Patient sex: F
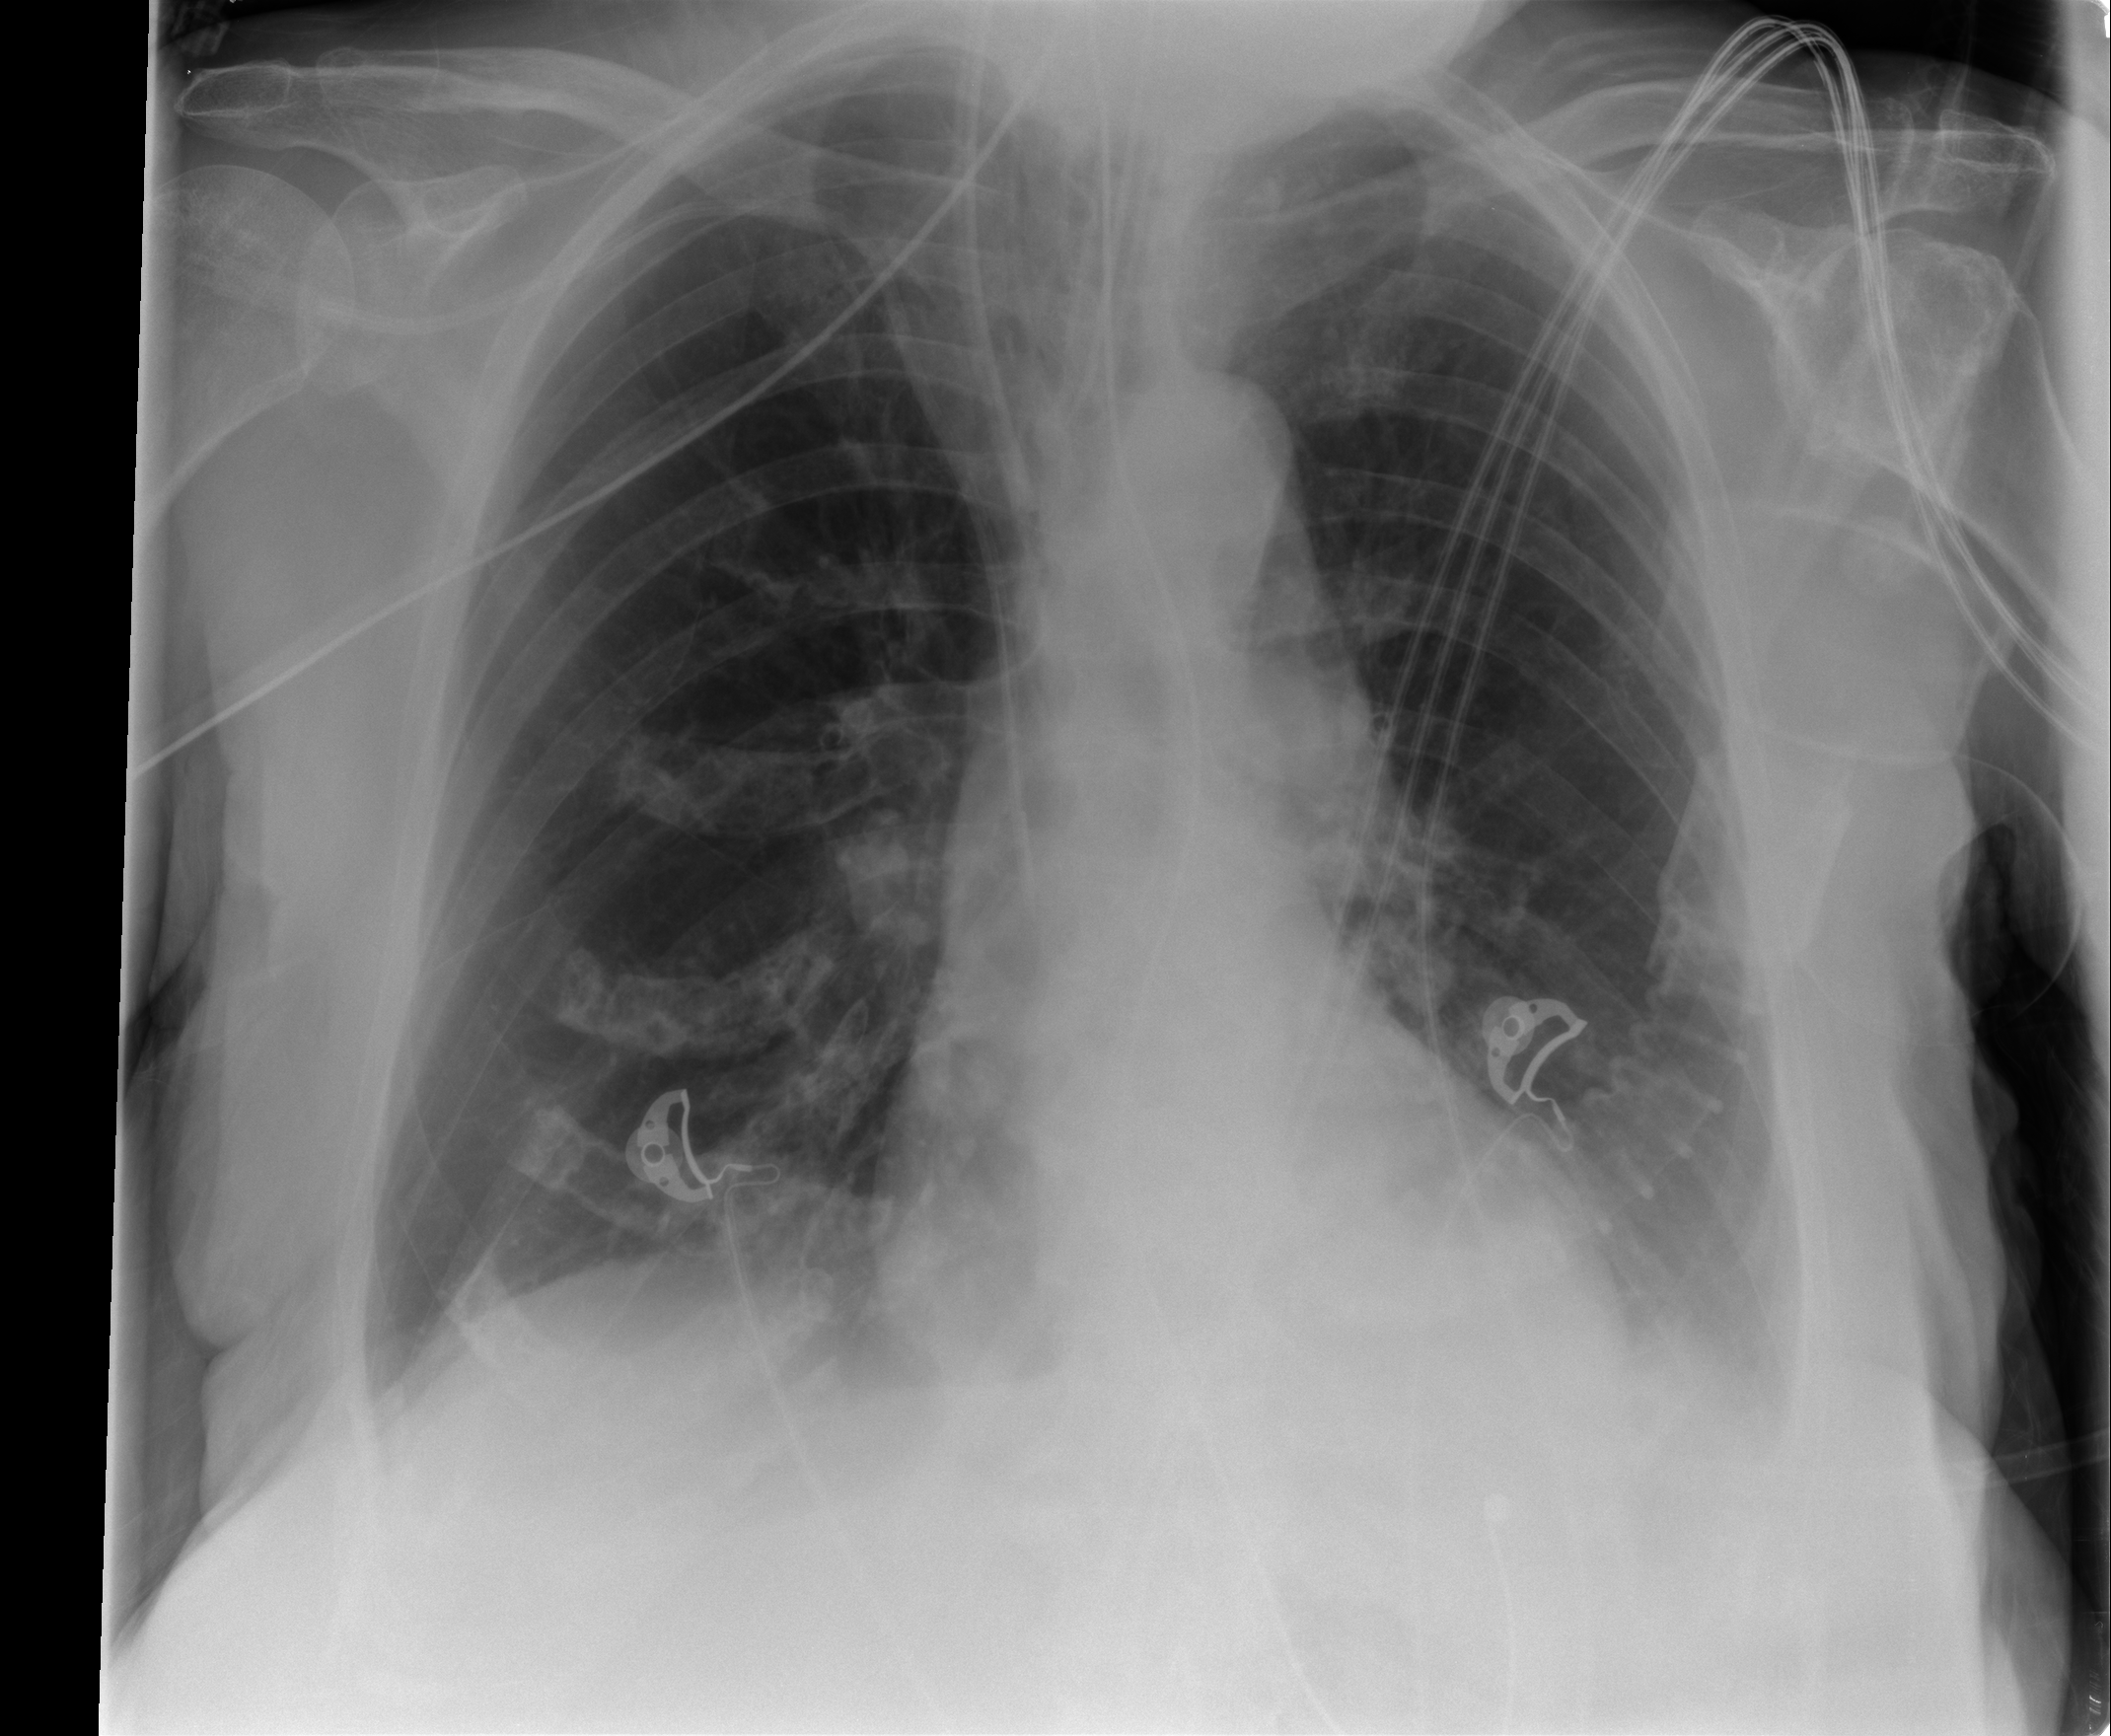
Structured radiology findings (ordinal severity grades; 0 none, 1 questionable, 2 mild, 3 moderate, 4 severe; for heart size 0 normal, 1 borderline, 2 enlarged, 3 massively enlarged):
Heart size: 0
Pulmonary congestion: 0
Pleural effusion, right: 0
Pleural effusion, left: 2
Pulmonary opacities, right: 0
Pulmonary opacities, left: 0
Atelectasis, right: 0
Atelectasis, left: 2